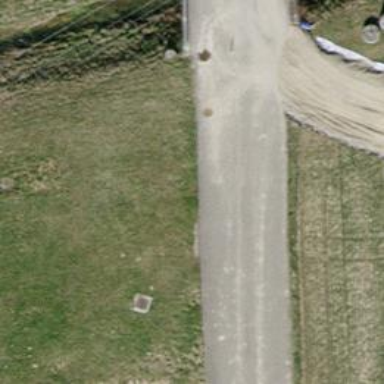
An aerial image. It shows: Bollard barrier.